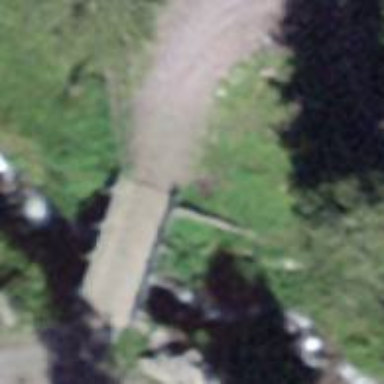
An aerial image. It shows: Track road passing over bridge with grade 4 track type.